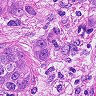
Metastatic tissue present: yes